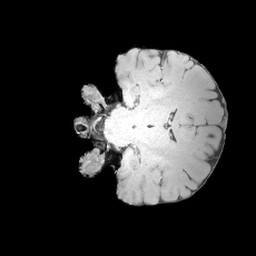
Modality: MP2RAGE
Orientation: coronal